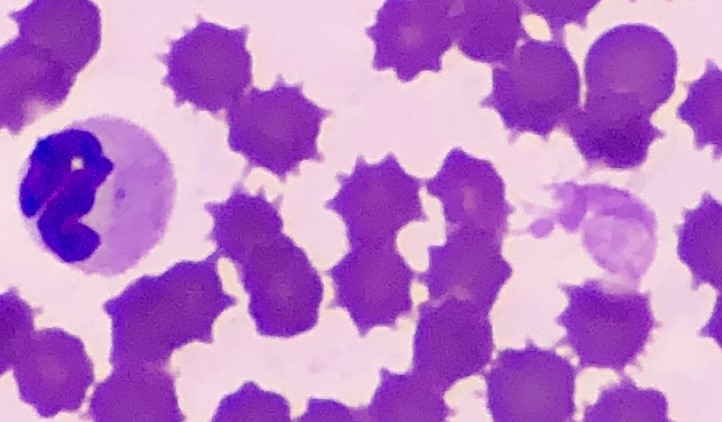
White blood cell type: Neutrophil